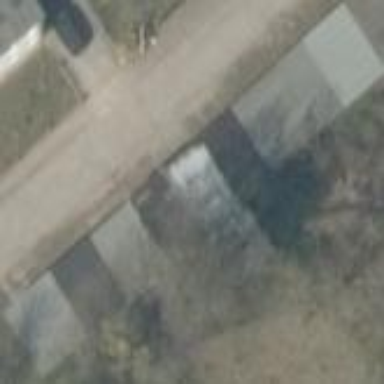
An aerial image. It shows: Group of garages.